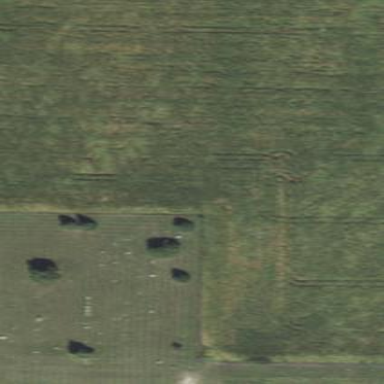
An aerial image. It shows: Cemetery.